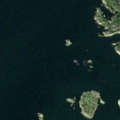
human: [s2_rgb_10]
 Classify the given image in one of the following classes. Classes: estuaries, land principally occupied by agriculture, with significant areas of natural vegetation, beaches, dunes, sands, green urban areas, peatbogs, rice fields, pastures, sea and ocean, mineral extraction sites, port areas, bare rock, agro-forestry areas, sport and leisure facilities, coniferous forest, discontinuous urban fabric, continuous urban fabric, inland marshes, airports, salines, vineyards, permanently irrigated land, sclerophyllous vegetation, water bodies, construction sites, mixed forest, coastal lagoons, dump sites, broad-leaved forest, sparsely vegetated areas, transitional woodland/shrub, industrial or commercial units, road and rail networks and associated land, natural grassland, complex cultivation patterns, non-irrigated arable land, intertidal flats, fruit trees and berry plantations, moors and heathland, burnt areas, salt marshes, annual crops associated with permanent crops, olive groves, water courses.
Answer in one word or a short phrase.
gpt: bare rock, sea and ocean